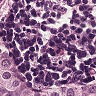
Metastatic tissue present: yes